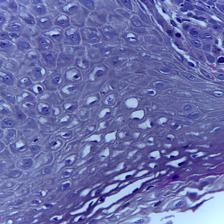
Diagnosis: Normal